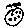
Label: moon